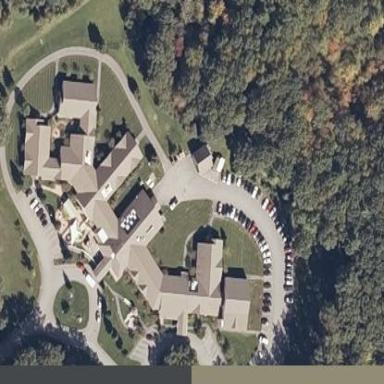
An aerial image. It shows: Nursing home building.